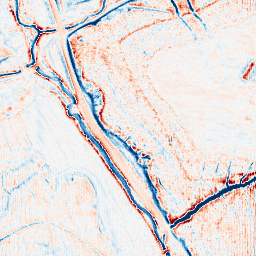
Category: edge_preserving
Decomposition family: anisotropic_diffusion
Decomposition parameters: iterations: 20
kappa: 30
gamma: 0.15
Upsampling method: fft_zeropad
Upsampling parameters: scale: 4
Upsampling scale: 4